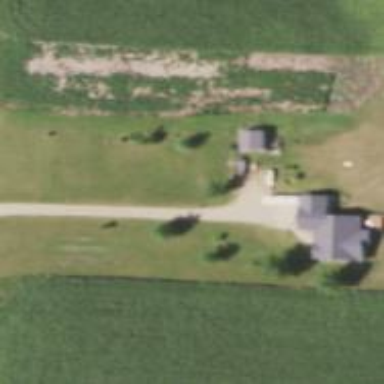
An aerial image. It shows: Driveway leading to service road.